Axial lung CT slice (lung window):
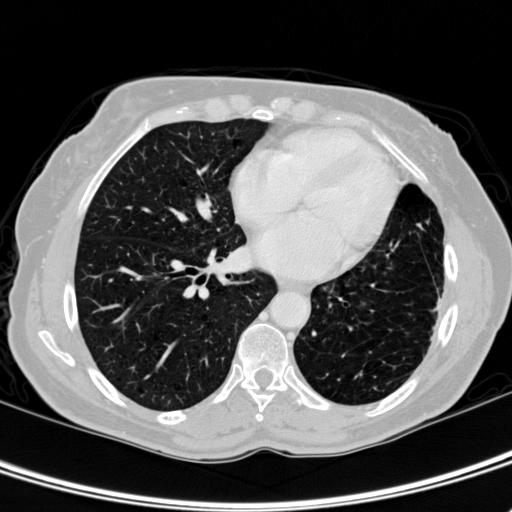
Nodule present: no